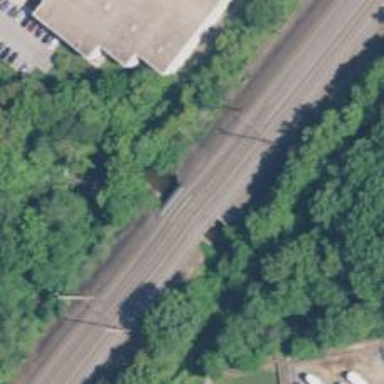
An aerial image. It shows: Railway track with contact lines for electrification.